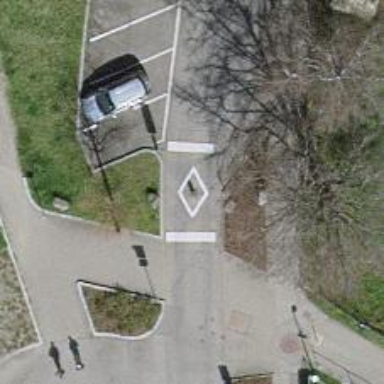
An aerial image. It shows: Rising bollard barrier.